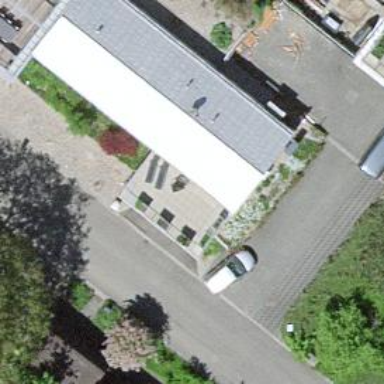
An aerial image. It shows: View of roof of building.